Question: I am using regex to replace '(' in other regexes (or regexs?) with '(?:' to turn them into non-matching groups. My expression assumes that no '(?X' structures are used and looks like this:
'''
(
[^\] - Not backslash character
|^ - Or string beginning
)
(?:
[\(] - a bracket
)
'''
Unfortunatelly this doesn't work in case that there are two matches next to each other, like in this case: 'how((\s+can|\s+do)(\s+i)?)?'

With lookbehinds, the solution is easy:
'''
/(?<=[^\]|^)[\(]/g
'''
But javascript doesn't support lookbehinds, so what can I do? My searches didn't bring any easy universal lookbehind alternative.
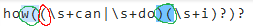
Answer: Use lookbehind through reversal:
'''
function revStr(str) {
return str.split('').reverse().join('');
}
var rx = /<URL>/g;
var subst = ":?(";
var data = "how((\s+can|\s+do)(\s+i)?)?";
var res = revStr(revStr(data).replace(rx, subst));
document.getElementById("res").value = res;
'''
'''
<input id="res" />
'''
Note that the regex pattern is also reversed so that we could use a look-ahead instead of a look-behind, and the substitution string is reversed, too. It becomes too tricky with longer regexps, but in this case, it is still not that unreadable.